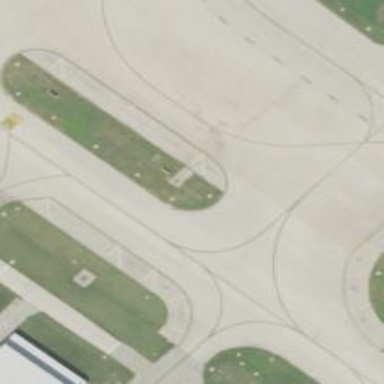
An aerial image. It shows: View of taxiway at the airport.